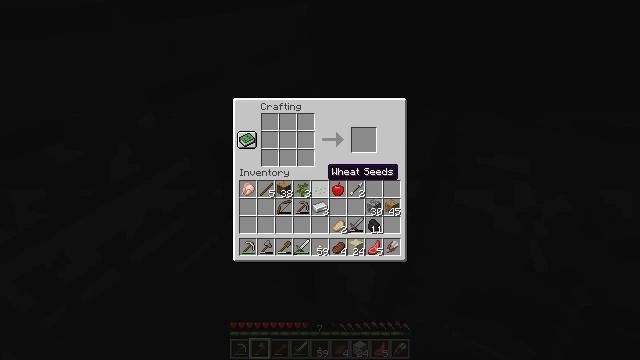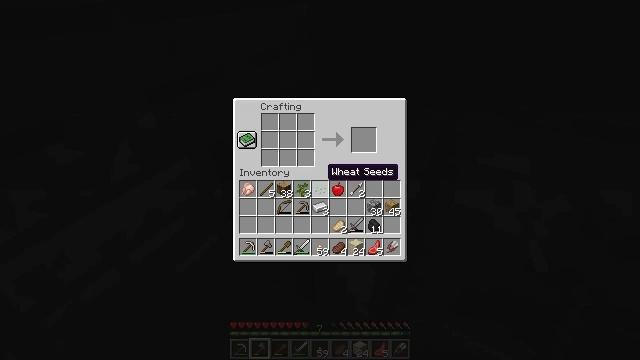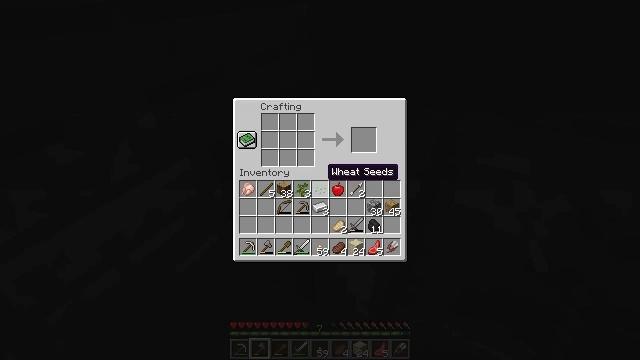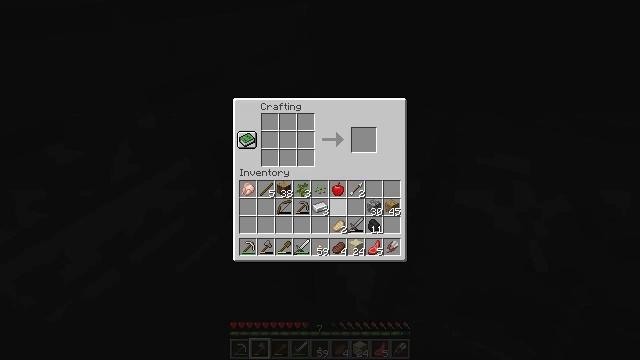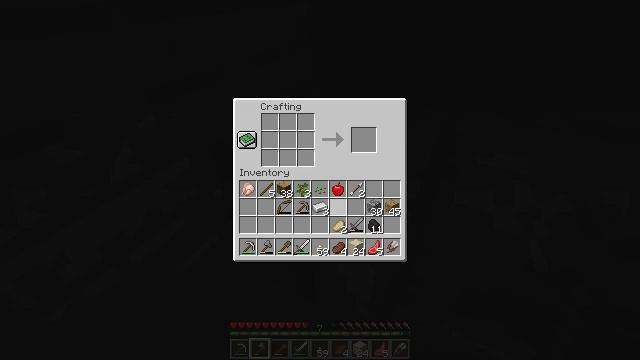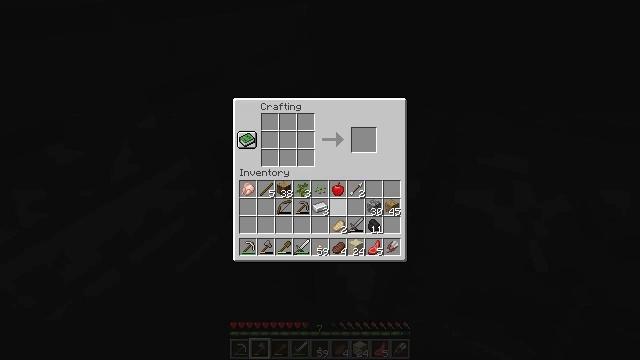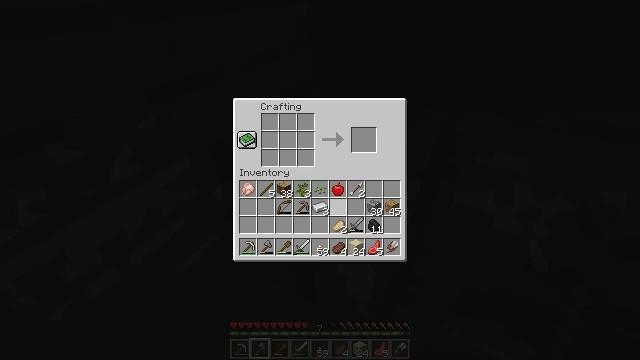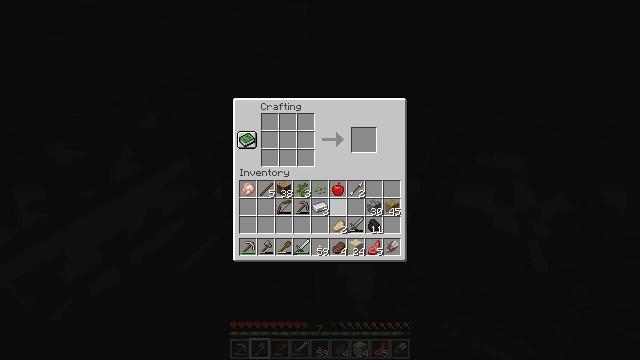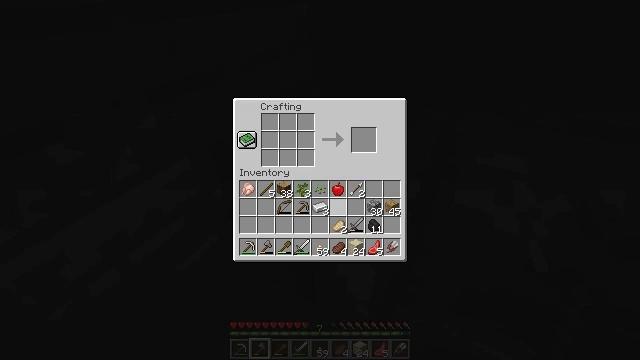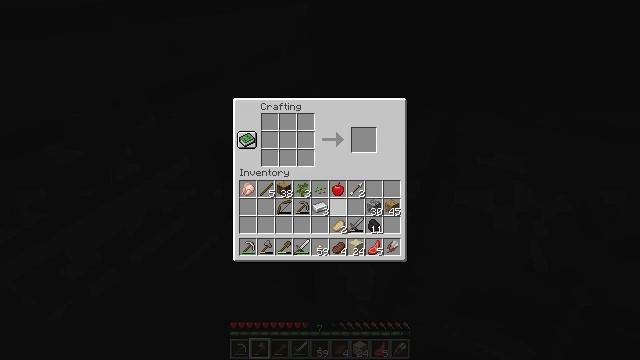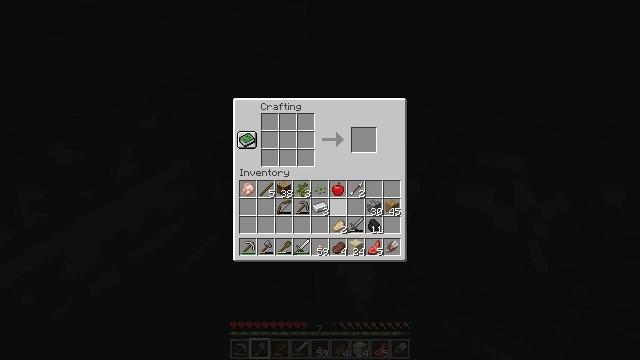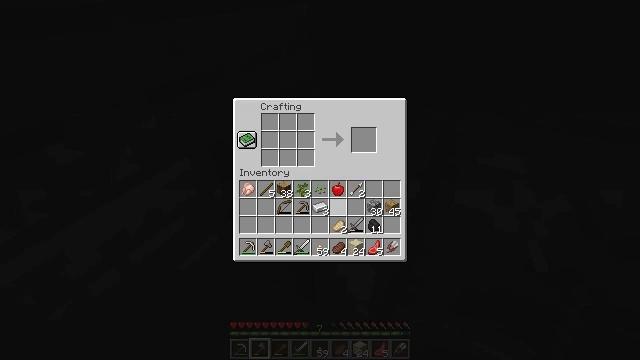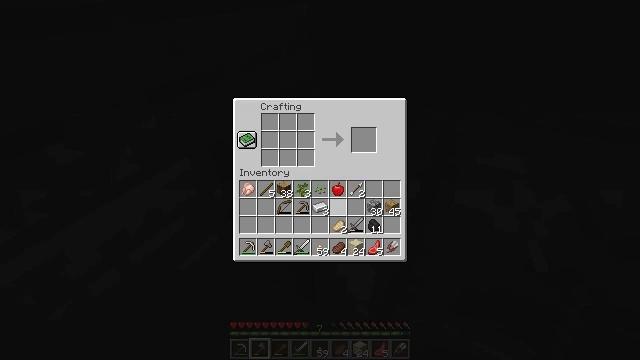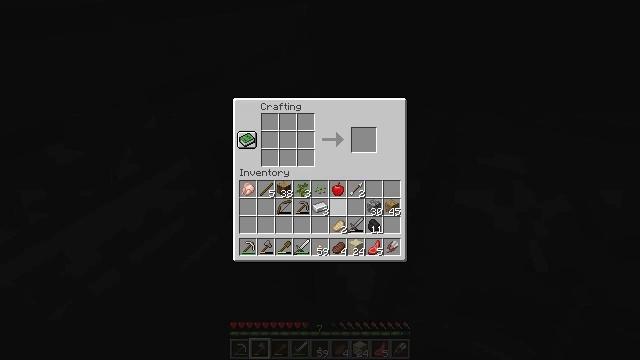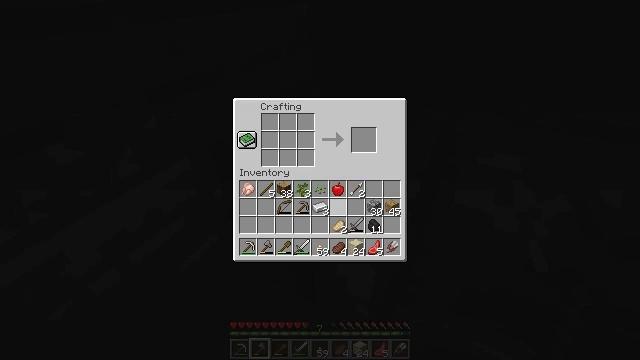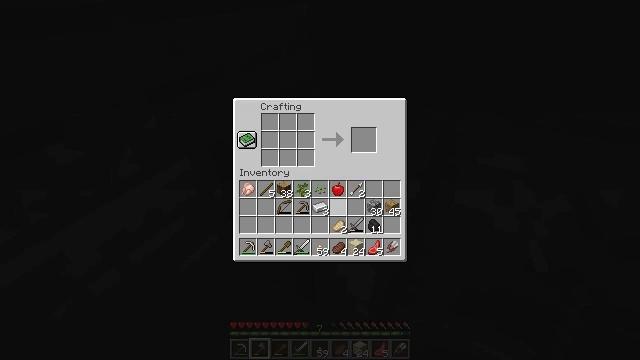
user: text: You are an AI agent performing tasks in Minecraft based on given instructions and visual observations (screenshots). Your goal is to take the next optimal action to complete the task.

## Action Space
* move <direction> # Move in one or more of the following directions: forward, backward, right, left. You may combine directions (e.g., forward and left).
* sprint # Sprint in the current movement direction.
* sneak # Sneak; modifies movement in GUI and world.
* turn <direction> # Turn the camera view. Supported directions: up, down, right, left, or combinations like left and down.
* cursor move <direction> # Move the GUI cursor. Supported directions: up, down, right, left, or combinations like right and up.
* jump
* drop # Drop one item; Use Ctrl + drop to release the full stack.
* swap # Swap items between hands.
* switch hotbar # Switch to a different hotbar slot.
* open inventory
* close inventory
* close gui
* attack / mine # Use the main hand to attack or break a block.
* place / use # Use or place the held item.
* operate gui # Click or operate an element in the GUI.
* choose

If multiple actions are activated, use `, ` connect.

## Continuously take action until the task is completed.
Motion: motion action
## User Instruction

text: Combine sand blocks in the crafting table to craft sandstone.
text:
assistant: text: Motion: no_op
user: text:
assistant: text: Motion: no_op
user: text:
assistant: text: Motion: cursor move right and down
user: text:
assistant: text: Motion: no_op
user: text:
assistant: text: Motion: no_op
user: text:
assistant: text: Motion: no_op
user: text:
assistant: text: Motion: no_op
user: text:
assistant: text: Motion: no_op
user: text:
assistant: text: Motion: no_op
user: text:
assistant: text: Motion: no_op
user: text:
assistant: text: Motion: no_op
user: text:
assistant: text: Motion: no_op
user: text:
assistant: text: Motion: no_op
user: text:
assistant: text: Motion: no_op
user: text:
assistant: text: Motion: no_op
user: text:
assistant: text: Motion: no_op
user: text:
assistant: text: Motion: no_op
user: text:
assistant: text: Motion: no_op
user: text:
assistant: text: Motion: no_op
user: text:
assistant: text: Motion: no_op
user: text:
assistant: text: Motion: no_op
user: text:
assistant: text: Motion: cursor move right
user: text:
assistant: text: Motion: cursor move right and up
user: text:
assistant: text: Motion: cursor move right and up
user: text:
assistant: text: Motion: no_op
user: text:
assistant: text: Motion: no_op
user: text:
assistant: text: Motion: no_op
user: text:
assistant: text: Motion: cursor move left and down
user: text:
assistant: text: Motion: no_op
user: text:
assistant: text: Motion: no_op